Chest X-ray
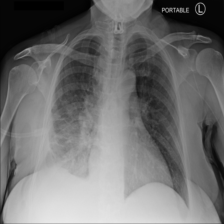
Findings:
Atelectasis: negative
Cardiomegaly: negative
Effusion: negative
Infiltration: negative
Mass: negative
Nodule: negative
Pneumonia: negative
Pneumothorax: negative
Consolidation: negative
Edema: negative
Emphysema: negative
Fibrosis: negative
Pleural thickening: negative
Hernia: negative